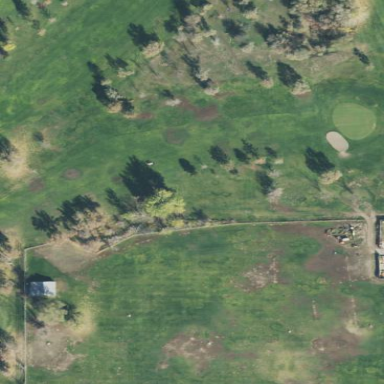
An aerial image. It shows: Grassy area used as driving range for golf.